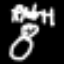
Label: frog